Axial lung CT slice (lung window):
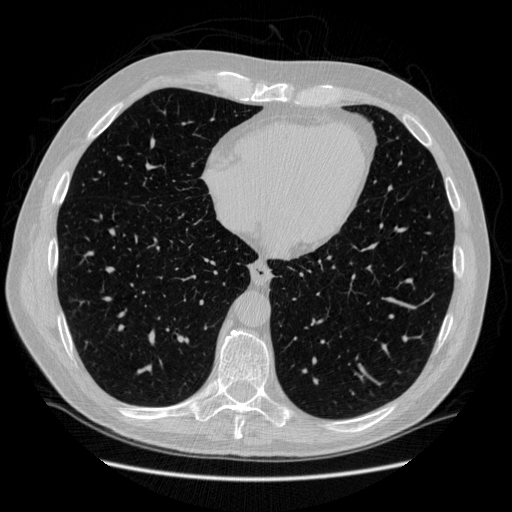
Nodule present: no